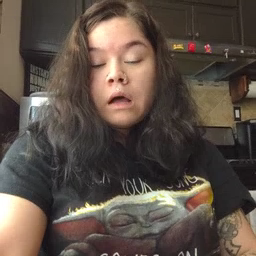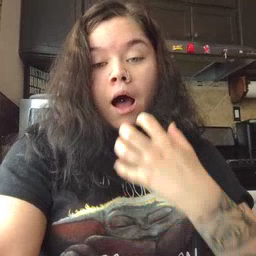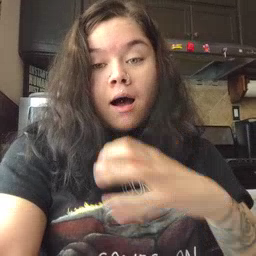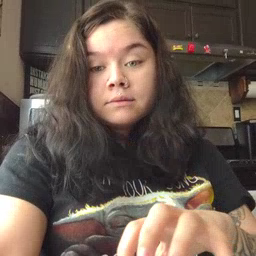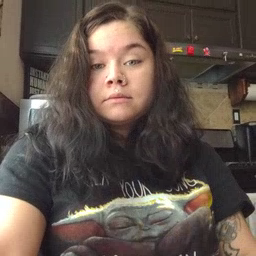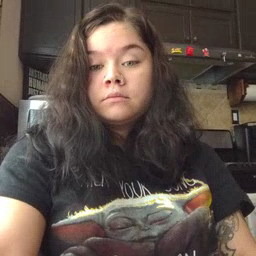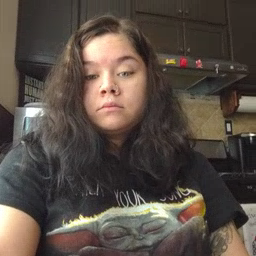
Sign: hot